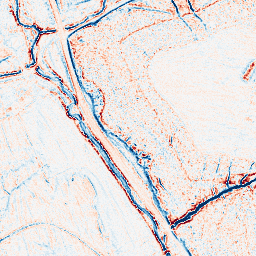
Category: edge_preserving
Decomposition family: anisotropic_diffusion
Decomposition parameters: iterations: 20
kappa: 10
gamma: 0.05
Upsampling method: cubic_catmull_rom
Upsampling parameters: scale: 2
Upsampling scale: 2